Question: , specifically one at the very beginning of the loop and one at the very end.
These 2 div's must appear within their corresponding '.row' parent which currently wraps around every 3 DIV's. How can I do this?
Here's an image to describe what I need, the pink blocks are the manually inserted div's that will have different content to the blue divs. Those blue divs are just WP posts:

4 columns within the first and last rows where it should just be 3 columns:
'''
<?php static $c=1;
$subs = new WP_Query( array( 'post_parent' => 14, 'post_type' => 'page' ));
if( $subs->have_posts() ) : while( $subs->have_posts() ) : $subs->the_post(); ?>
<?php if (($c % 3) === 1) {
// This creates part of the wrapper .row div
echo "<div class='row'>";
} ?>
<?php
if ($c == 1) {?>
<div class="col_4 card bar">
first card that is manually inserted with different content
</div>
<?php } ?>
<a href="<?php the_permalink(); ?>" class="col_4 card bar no-pad <?php if($c % 3 == 0) { echo 'last'; } ?>">
<?php if ( has_post_thumbnail() ) {?>
<div class="feature-image c-1">
<?php the_post_thumbnail('medium'); ?>
</div>
<?php } ?>
<div class="excerpt-wrap">
This is a post from within Wordpress
</div>
</a>
<?php if ($c == 6) {?>
<div class="col_4 card bar">
Last card that is manually inserted with different content
</div>
<?php } ?>
<?php if (($c % 4) === 3) {
echo "</div>";
}?>
<?php $c++; endwhile; endif; wp_reset_postdata(); ?>
'''
This is the HTML structure I'd like to achieve:
'''
<!-- very first row -->
<div class="row">
<!-- This is a static block followed by the very first two worpdress posts-->
<div class="static-block"></div>
<a href="#" class="wp-post"></a>
<a href="#" class="wp-post"></a>
</div>
<!-- I could have 3 or 30 wordpress posts repeating this format -->
<div class="row">
<a href="#" class="wp-post"></a>
<a href="#" class="wp-post"></a>
<a href="#" class="wp-post"></a>
</div>
<!-- very last row -->
<div class="row">
<!-- These are the very two worpdress posts followed by a static block -->
<a href="#" class="wp-post"></a>
<a href="#" class="wp-post"></a>
<div class="static-block"></div>
</div>
'''
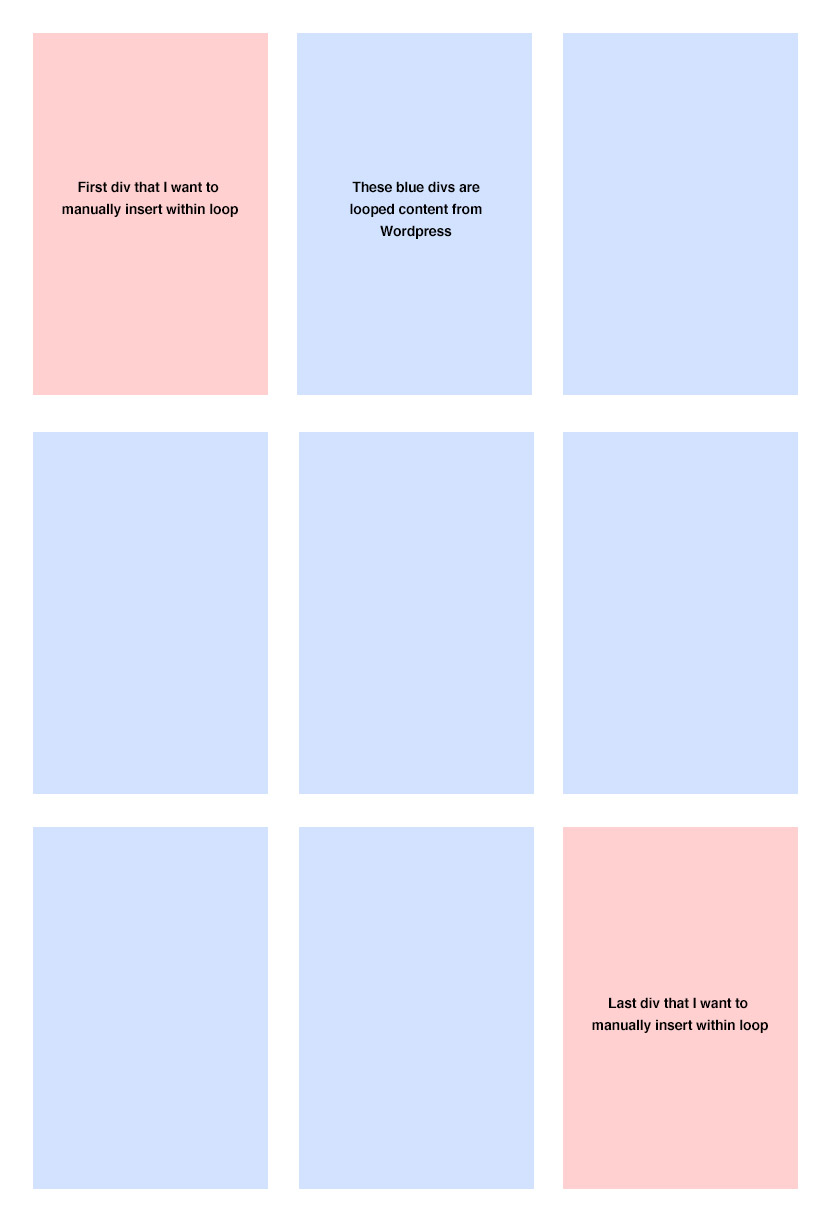
Answer: '''
<?php
$c = 1;
$subs = new WP_Query(array('post_parent' => 14, 'post_type' => 'page'));
if ($subs->have_posts()) :
?>
<div class='row'>
<?php
while ($subs->have_posts()) : $subs->the_post();
if (($c % 3) == 0 || $c == 3):
?>
</div><div class='row'>
<?php
endif;
?>
<?php
if ($c == 1):
?>
<div class="col_4 card bar">
first card that is manually inserted with different content
</div>
<?php endif; ?>
<a href="<?php the_permalink(); ?>" class="col_4 card bar no-pad <?php if ($c % 3 == 0) { echo 'last'; } ?>">
<?php if (has_post_thumbnail()) { ?>
<div class="feature-image c-1">
<?php the_post_thumbnail('medium'); ?>
</div>
<?php } ?>
<div class="excerpt-wrap">
This is a post from within Wordpress
</div>
</a>
<?php if ($c == 7) { ?>
<div class="col_4 card bar">
Last card that is manually inserted with different content
</div>
<?php } ?>
<?php
$c++;
endwhile;
?>
</div>
<?php
endif;
wp_reset_postdata();
?>
'''
> if have more then 7 page and u want to static block add on last just
change 7 to post count value